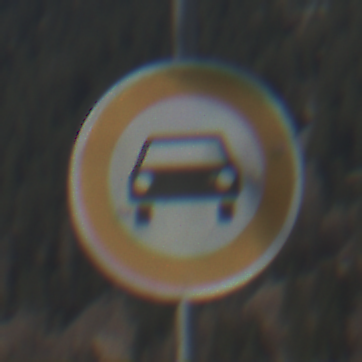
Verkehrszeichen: VerbotKraftwagen
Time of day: MorningAfternoon
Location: Outdoor (Nature)
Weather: PartlyCloudy
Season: NotSpecified
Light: Natural